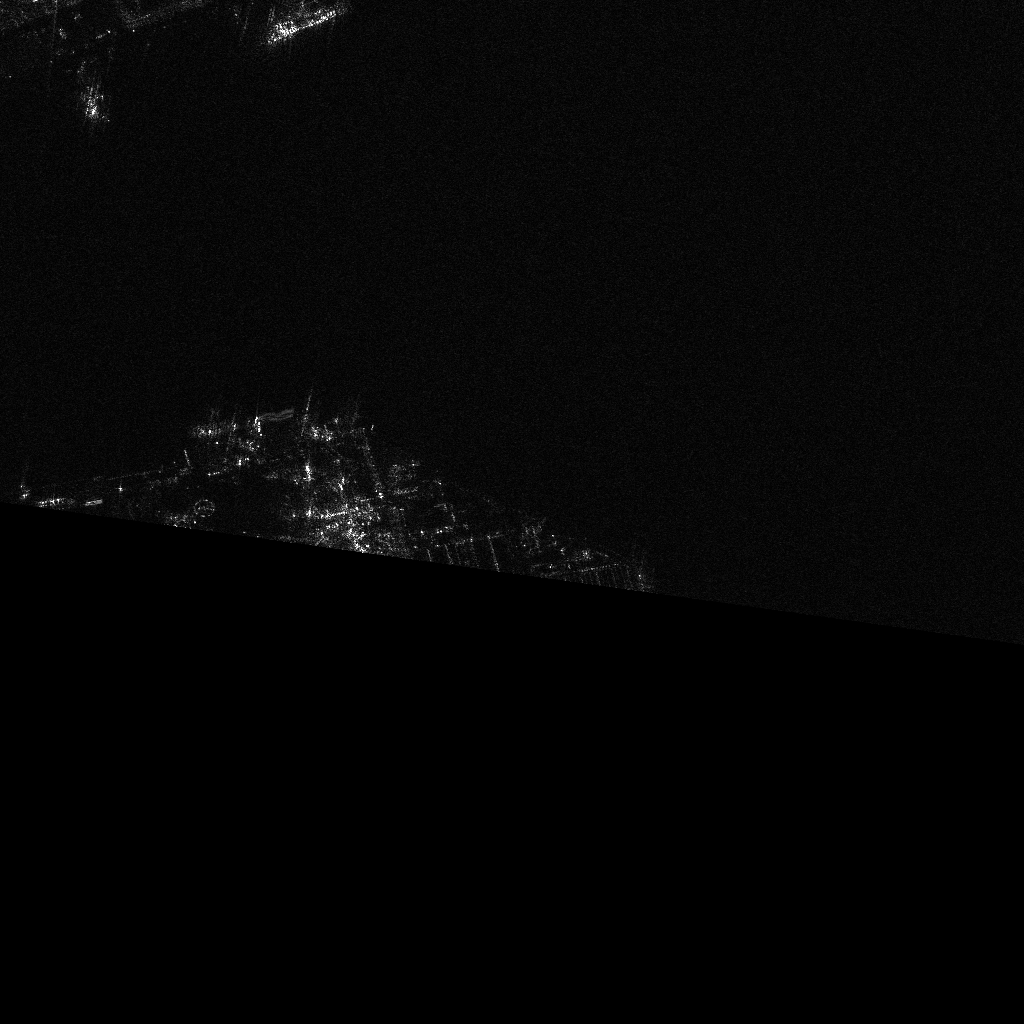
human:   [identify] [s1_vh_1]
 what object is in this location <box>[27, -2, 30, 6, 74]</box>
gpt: <ref>1 small cell-container at the top left</ref>